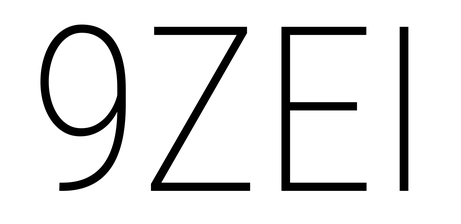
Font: Roboto_Condensed_ExtraLight